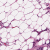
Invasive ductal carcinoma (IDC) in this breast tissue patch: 1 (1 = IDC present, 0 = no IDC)